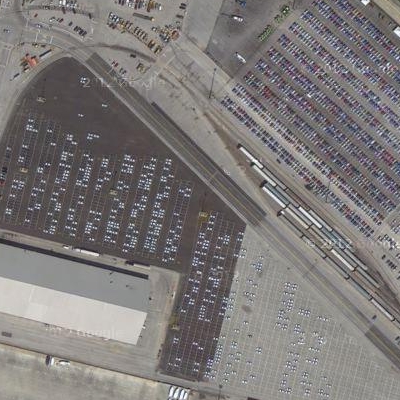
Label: Parking